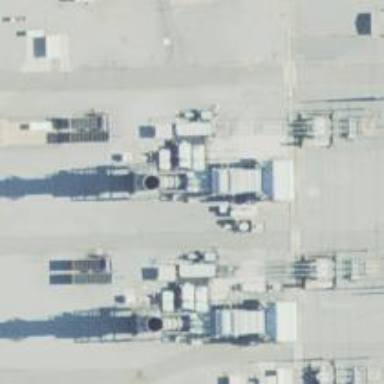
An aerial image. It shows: Gas turbine generator is in use.